Question: First I've created an input in magento product view page as described bello :

and I've done a observer so it set a custom price when add to cart (checkout_cart_product_add_after event) and this is the function :
'''
public function applyCustomPrice(Varien_Event_Observer $observer) {
/* @var $item Mage_Sales_Model_Quote_Item */
$item = $observer->getQuoteItem();
if ($item->getParentItem()) {
$item = $item->getParentItem();
}
$item->setCustomPrice(599.5);
$item->setOriginalCustomPrice(599.5);
$item->getProduct()->setIsSuperMode(true);
}
'''
as u can see I've put "599.5" and that worked.
Now what I want is to get value of that input in product view page to the observer this is the input :
'''
<div class="price-box">
<span id="product-price-27" class="price">
<input id="CP_ID" class="input-text price" type="text" onmouseout="onChangeCP(this);" value="2699.9900" style="width:auto;" name="custom_price"></input>
</span>
<input id="custom_price_total" type="hidden" value="2699.9900" name="custom_price_total"></input>
</div>
'''
Anyone knows how to do that ?
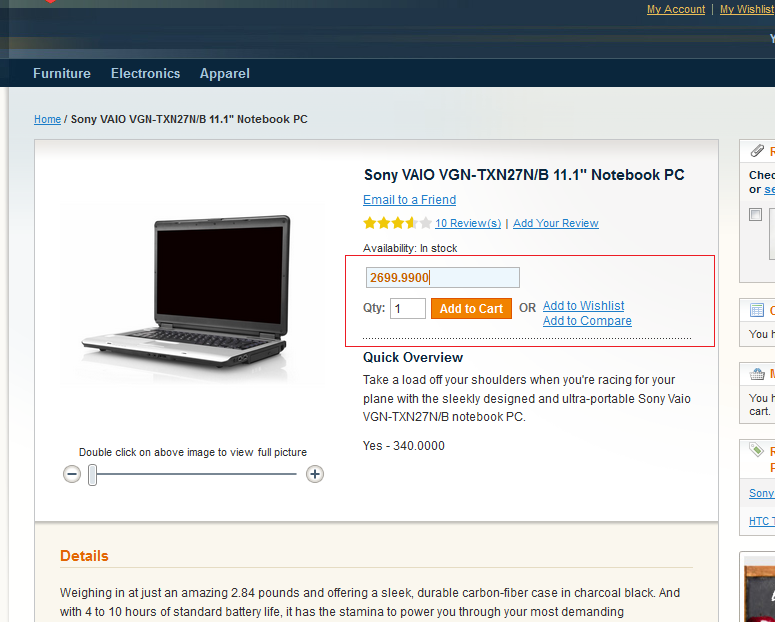
Answer: If you are able success to call your observer using 'checkout_cart_product_add_after' event then write below code to change price of product
'''
$event = $observer->getEvent();
$quote_item = $event->getQuoteItem();
$new_price = Mage::app()->getRequest()->getPost('pricecustom');
'''
Where is my hidden variable
'''
if(!is_null($new_price))
{
$quote_item->setCustomPrice($new_price);
$quote_item->setOriginalCustomPrice($new_price);
$quote_item->getProduct()->setIsSuperMode(true);
}
'''
Let me know if you have any query